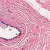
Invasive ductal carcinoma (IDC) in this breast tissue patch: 0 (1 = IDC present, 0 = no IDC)